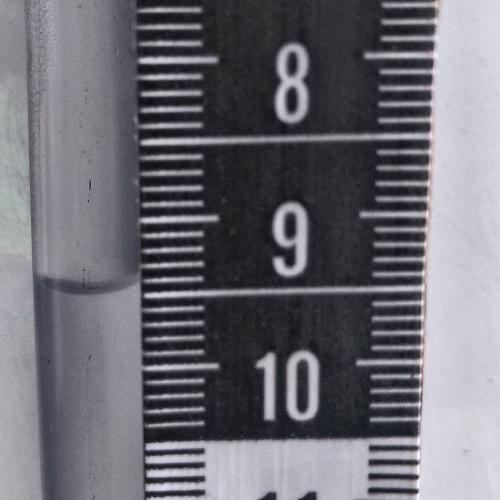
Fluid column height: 9.4 cm